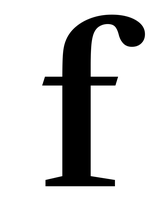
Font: LibreCaslonText_SemiBold